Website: bh-photo
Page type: address-validator
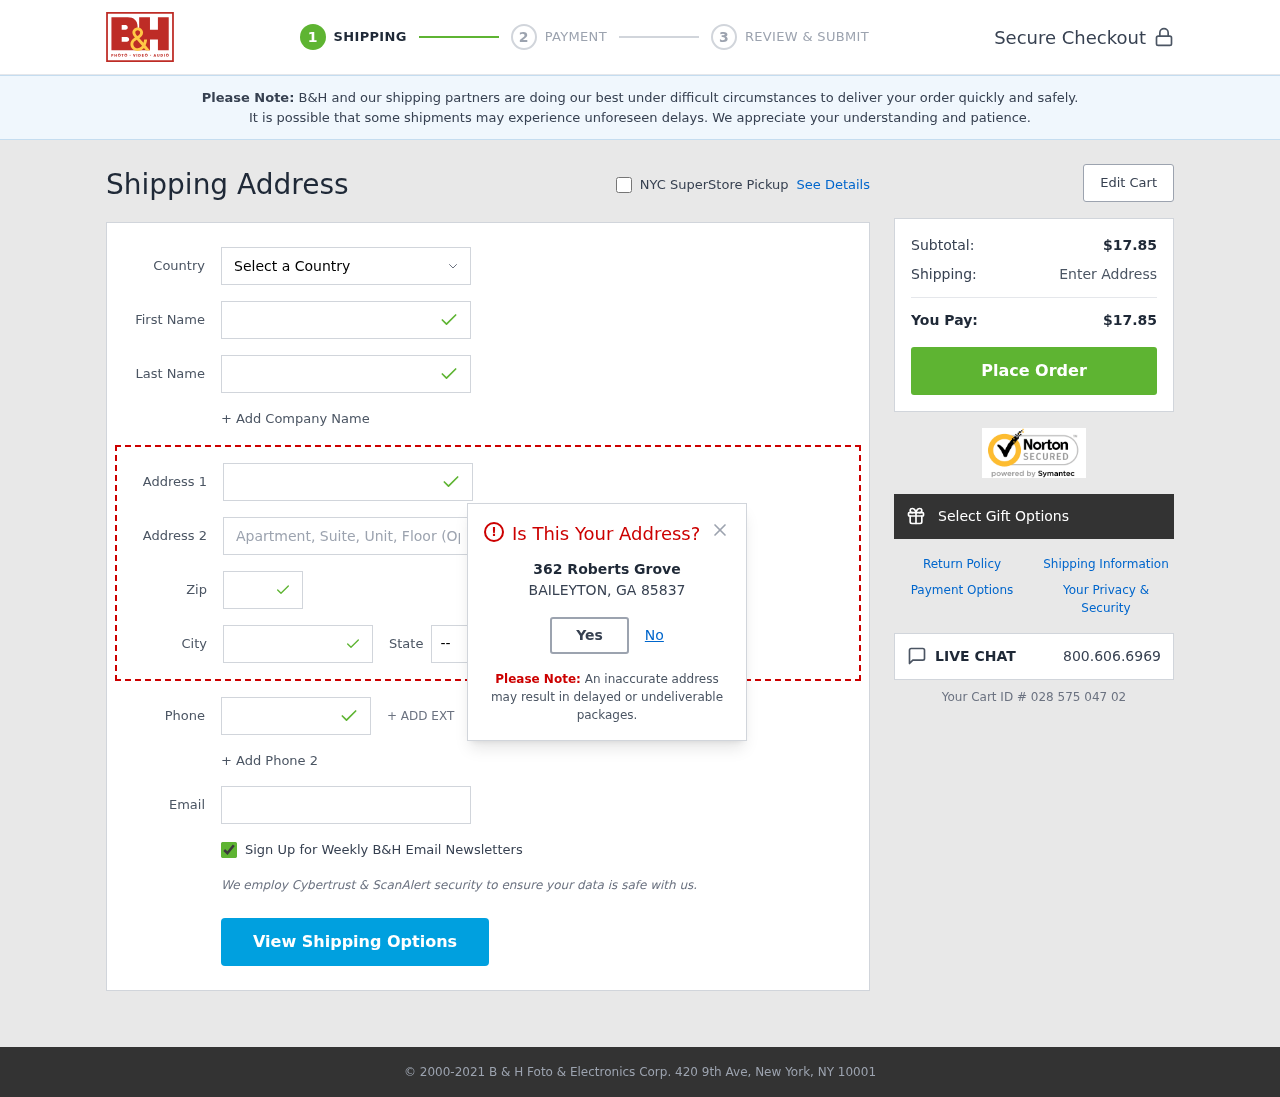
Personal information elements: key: PII_CITY
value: Baileyton
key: PII_COUNTRY
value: United States
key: PII_EMAIL
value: adam_lindsey@gmail.com
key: PII_FIRSTNAME
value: Adam
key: PII_LASTNAME
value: Lindsey
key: PII_PHONE
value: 5172084790
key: PII_POSTCODE
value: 85837
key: PII_STATE_ABBR
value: GA
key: PII_STREET
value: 362 Roberts Grove
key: PII_CITY_MODAL
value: BAILEYTON
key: PII_POSTCODE_FULL
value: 85837
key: PII_POSTCODE_NUMERIC
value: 85837
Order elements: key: ORDER_SUBTOTAL
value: $17.85
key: ORDER_TOTAL
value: $17.85
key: ORDER_ID
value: Your Cart ID # 028 575 047 02